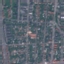
Land use / land cover: Residential